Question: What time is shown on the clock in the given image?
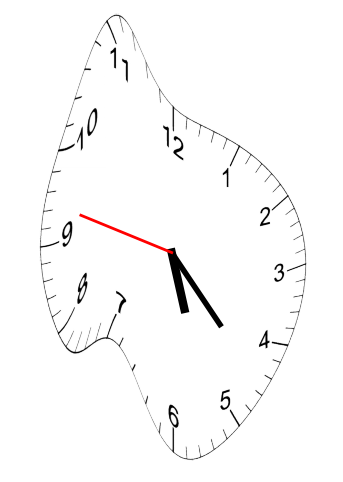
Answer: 05:22:47